Interaction volume radius: 10 \u00c5
Interaction volume height: 15 \u00c5
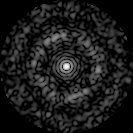
Disorder parameter: 0.8307